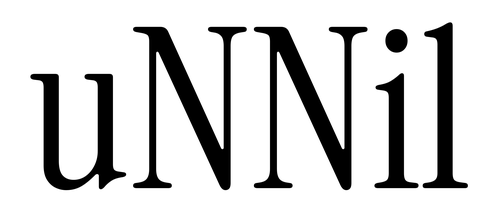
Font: InstrumentSerif-Regular